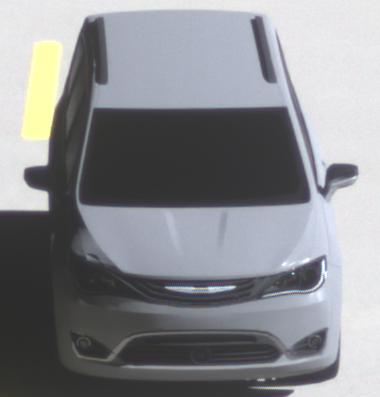
Make: Chrysler
Model: Pacifica
Detailed model: -
Model produced from: 2016
Model produced until: 2020
Doors: 5
Color: gray
Road condition: dry road
Daytime: morning or afternoon
Contrast: high contrast